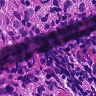
Metastatic tissue present: yes